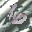
Label: 6